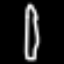
Label: pencil